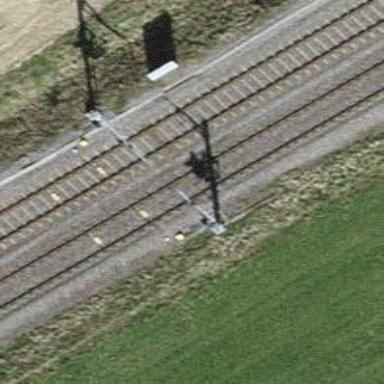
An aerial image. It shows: Railway signal.